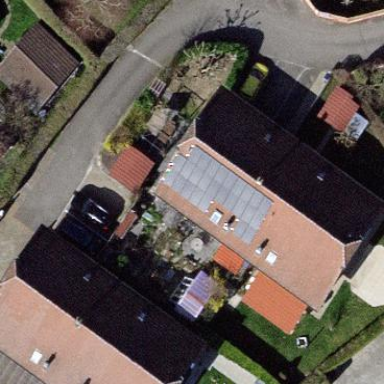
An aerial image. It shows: Solar photovoltaic panel generator producing electricity in small installation.